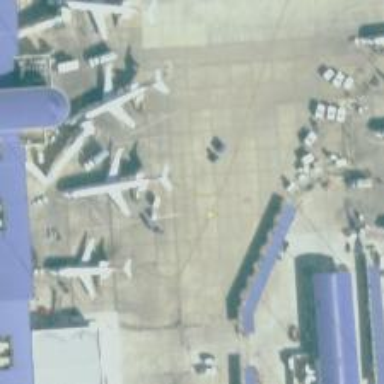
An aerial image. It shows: Image of taxiway at airport.